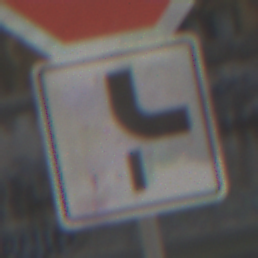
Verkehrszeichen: VerlaufVorfahrtsstrasse10
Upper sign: Stop
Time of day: MorningAfternoon
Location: Outdoor (Suburban)
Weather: PartlyCloudy
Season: NotSpecified
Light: Natural